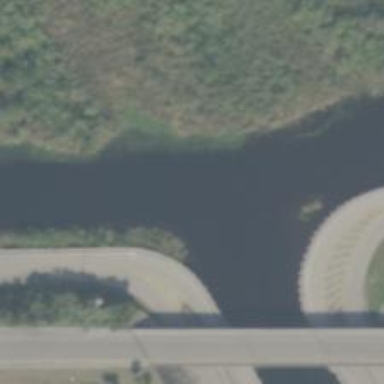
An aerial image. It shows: Derelict canal.